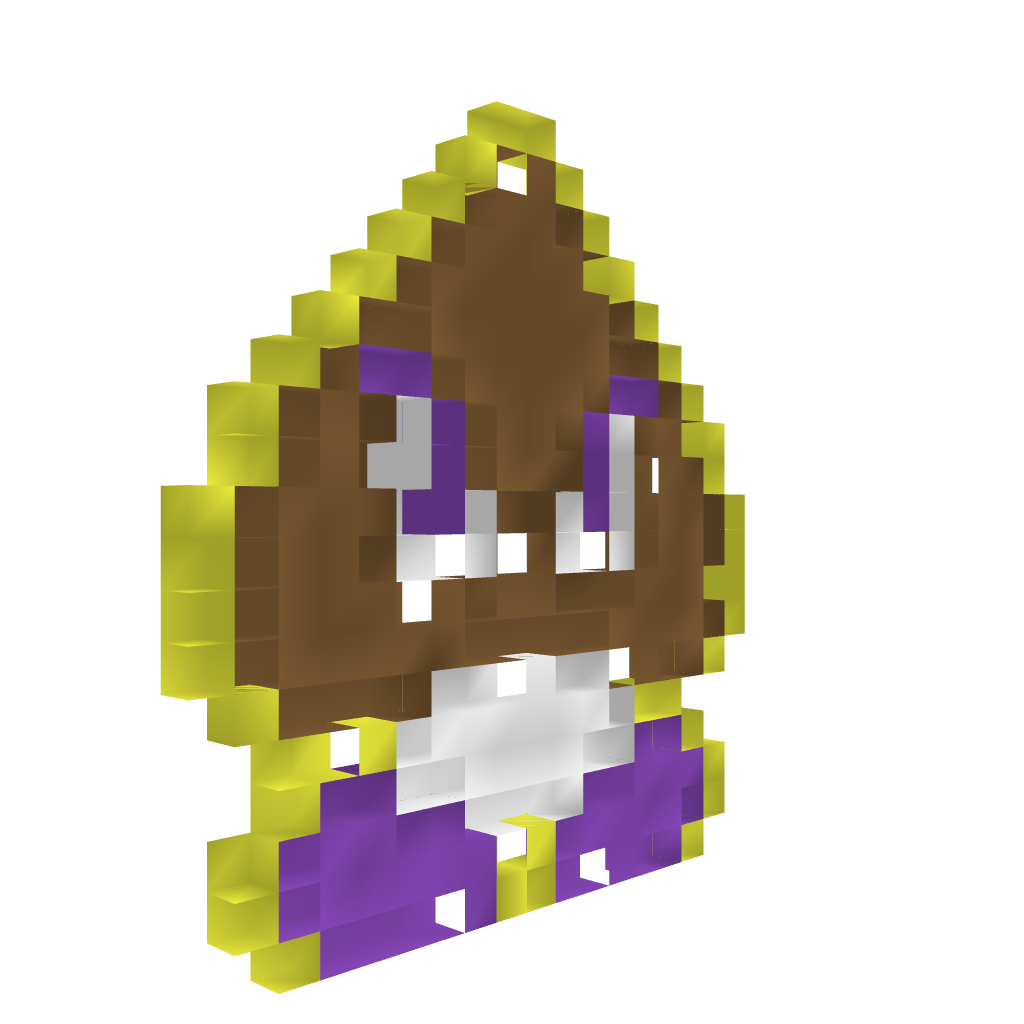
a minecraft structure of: Super Mario Goomba pixel art